Aerial crown-view tile of a tropical tree (Barro Colorado Island, Panama), acquired 20250512:
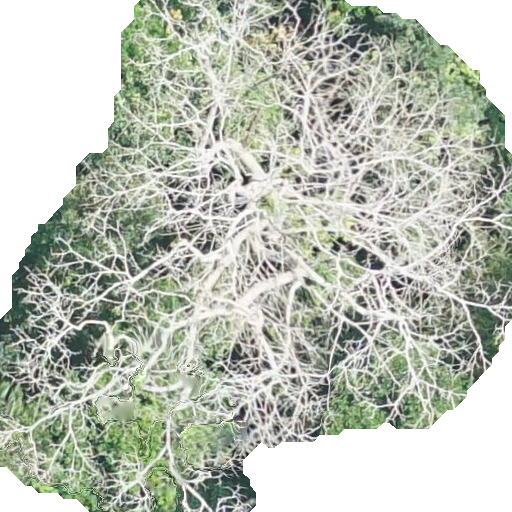
Species: Dipteryx oleifera
GBIF accepted scientific name: Dipteryx oleifera
Crown area: 314.865 m²